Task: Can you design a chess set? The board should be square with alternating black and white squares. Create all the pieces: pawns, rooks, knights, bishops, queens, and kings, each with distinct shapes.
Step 862:
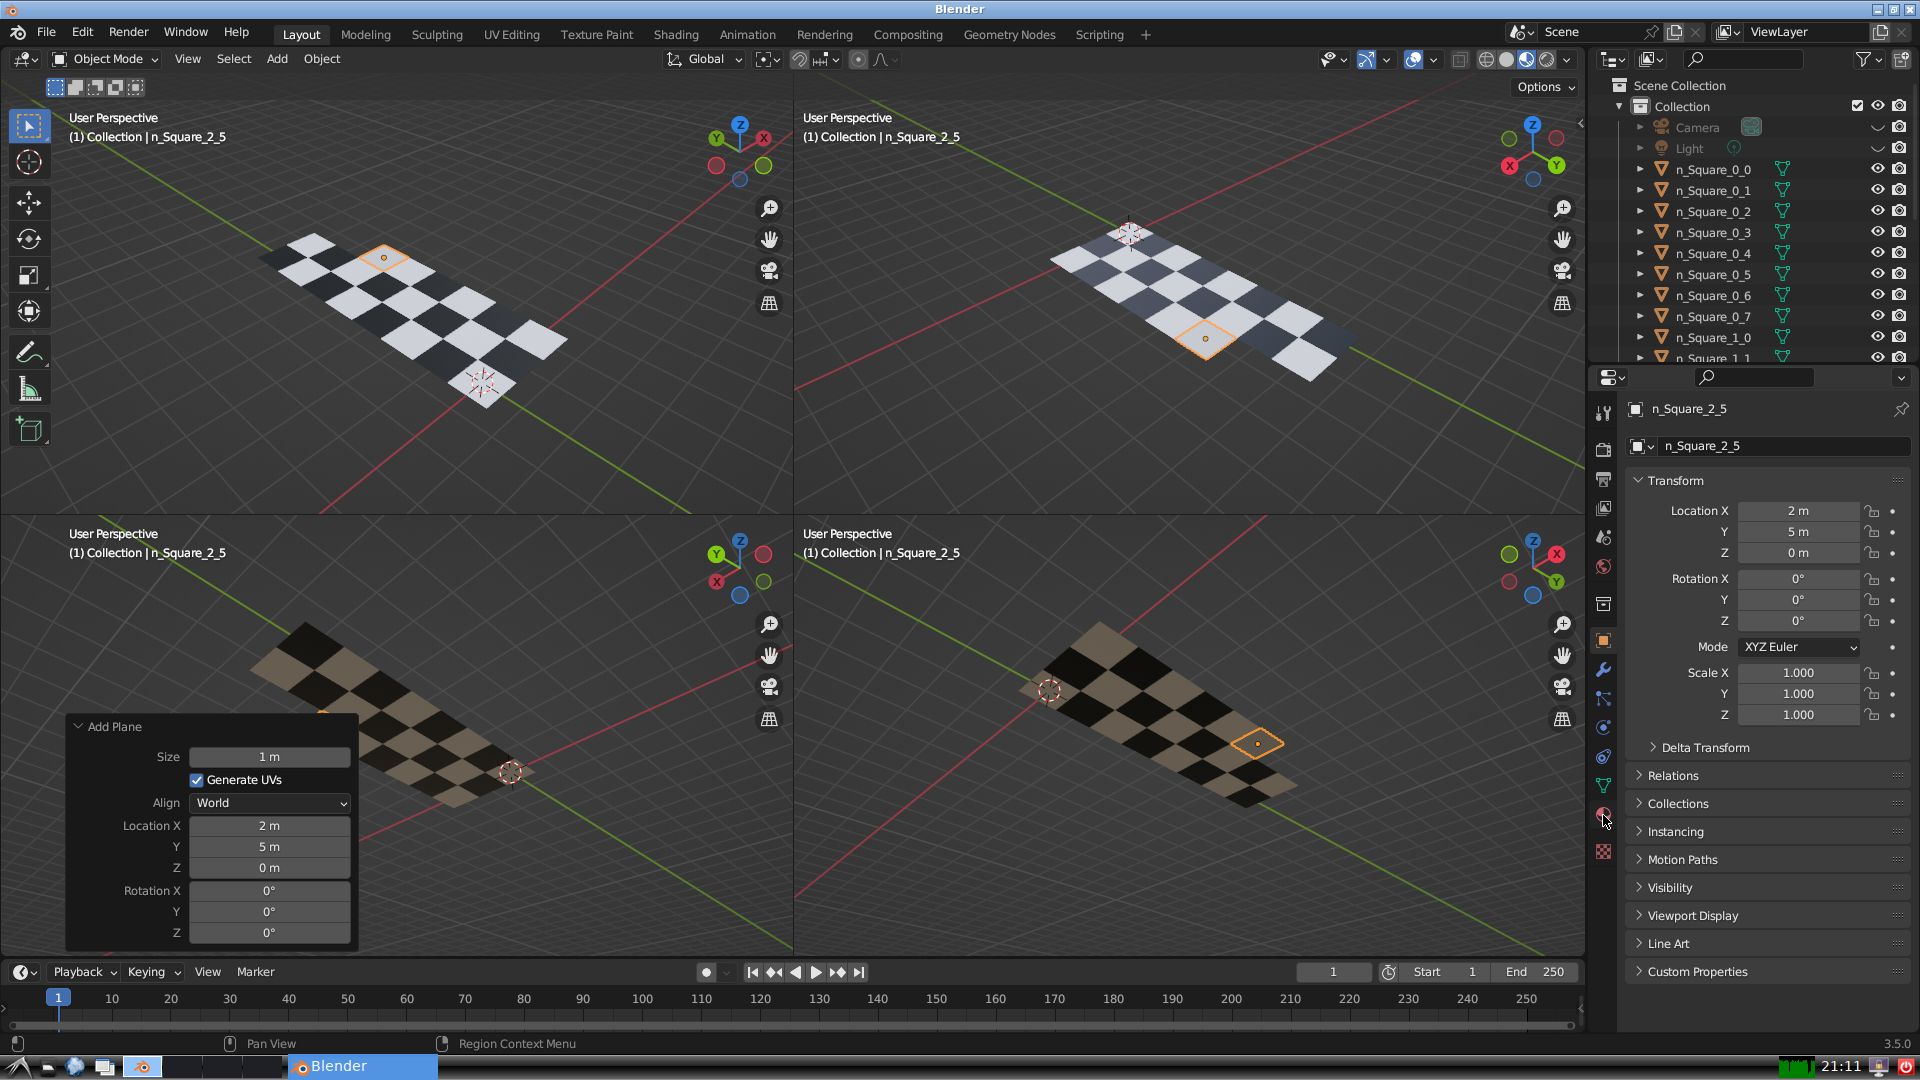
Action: click: no